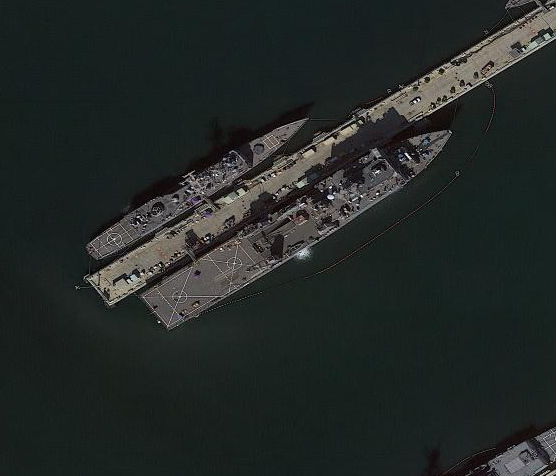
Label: combat